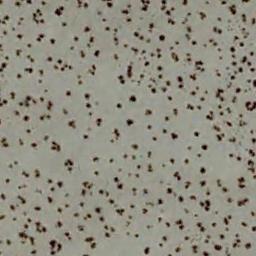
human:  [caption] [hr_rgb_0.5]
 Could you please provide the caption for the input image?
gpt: There are about a hundred trees in this desert .

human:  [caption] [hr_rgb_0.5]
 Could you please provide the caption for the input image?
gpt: There are many bushes make up the chaparral on the white desert .

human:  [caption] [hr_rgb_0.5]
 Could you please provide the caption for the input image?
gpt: Chaparral is evenly distributed on the sand .

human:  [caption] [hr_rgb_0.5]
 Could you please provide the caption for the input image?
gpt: A lot of dense small chaparrals grow in the desert .

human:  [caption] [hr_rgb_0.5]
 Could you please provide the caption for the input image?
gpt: The chaparral is approximately evenly distributed .